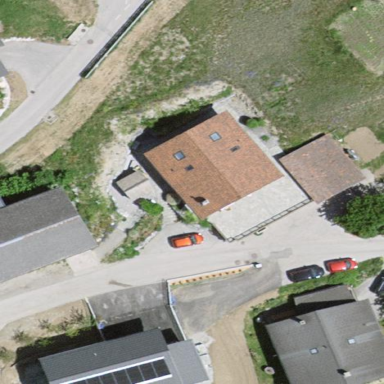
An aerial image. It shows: Simple house.